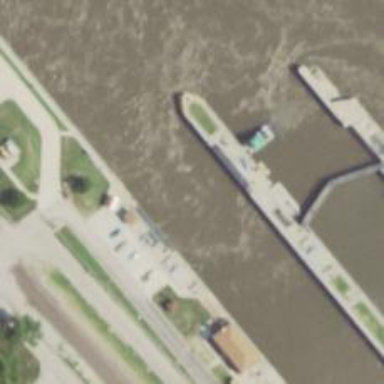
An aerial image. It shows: Lock gate along waterway.